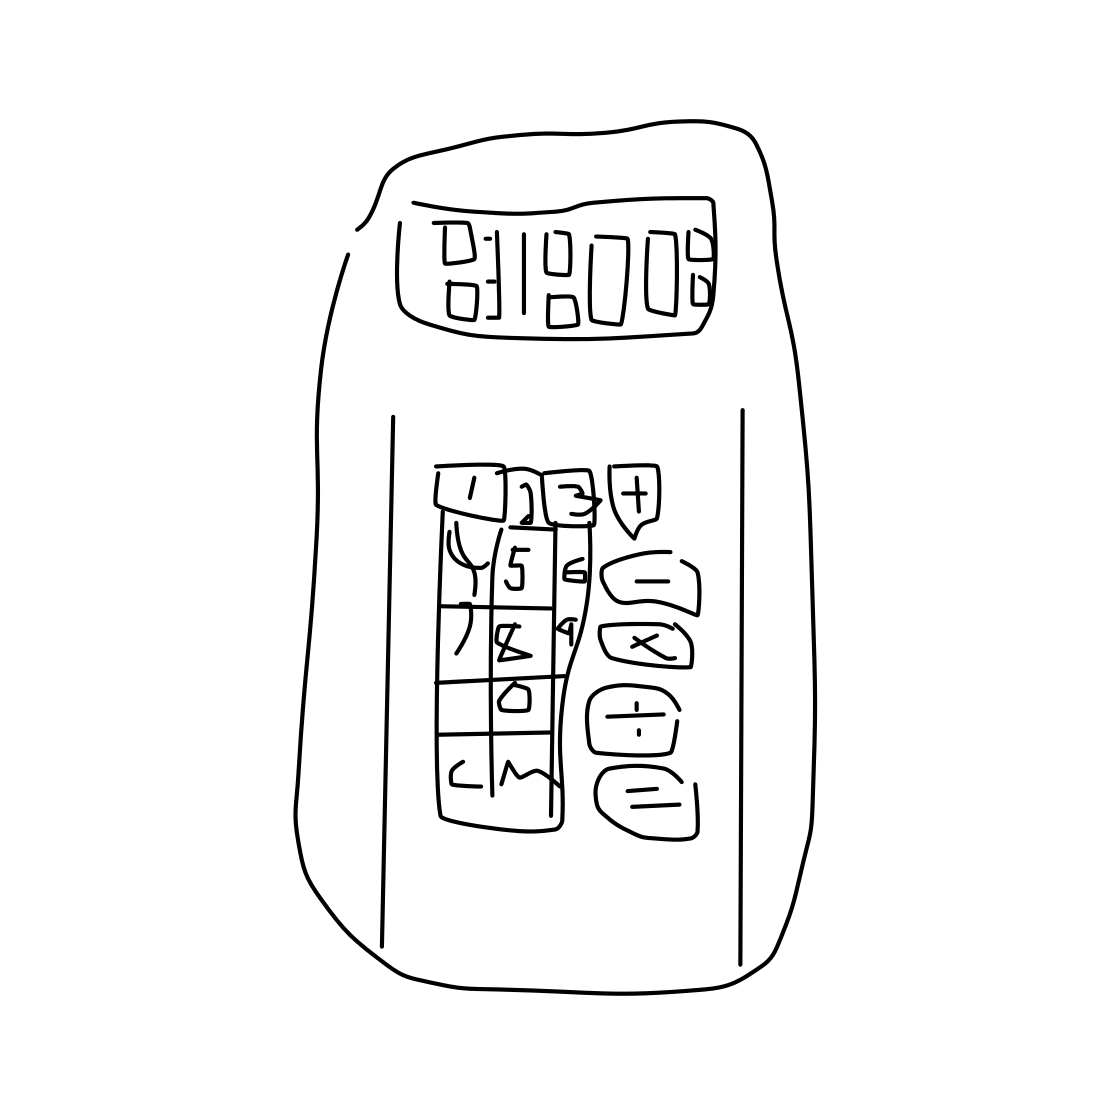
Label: calculator